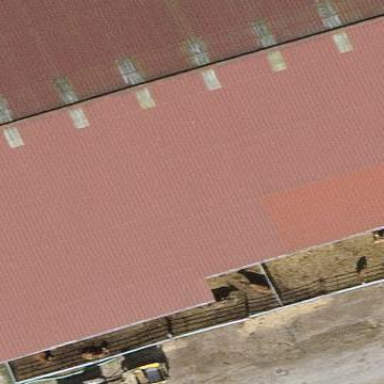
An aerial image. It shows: Farm auxiliary building.